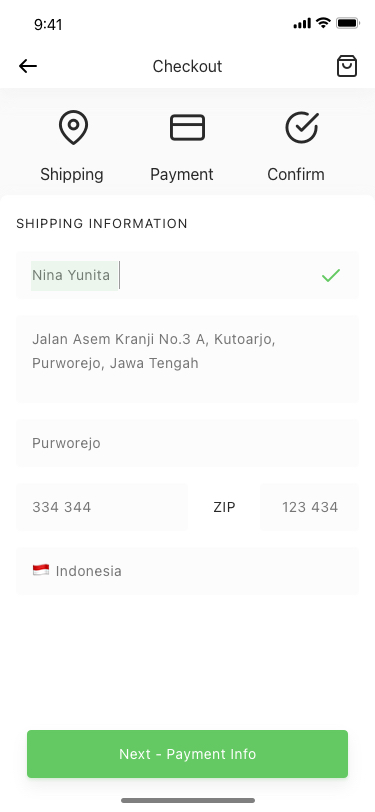
Text in this UI design:
Shipping
Payment
Confirm
Purworejo
🇮🇩 Indonesia
334 344
ZIP
123 434
Jalan Asem Kranji No.3 A, Kutoarjo,
Purworejo, Jawa Tengah
Nina Yunita
Checkout
Next - Payment Info
SHIPPING INFORMATION